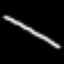
Label: line